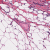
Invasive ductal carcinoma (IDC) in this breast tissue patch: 0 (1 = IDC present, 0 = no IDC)